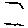
Label: hexagon